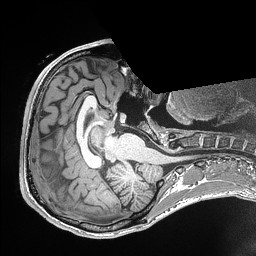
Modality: T1w
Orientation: axial
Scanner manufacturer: siemens
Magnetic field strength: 3 T
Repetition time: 2.3 s
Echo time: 0.00298 s